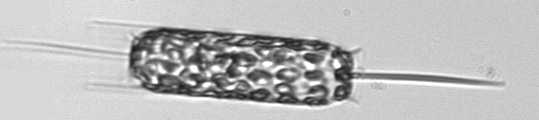
Label: Ditylum_brightwellii